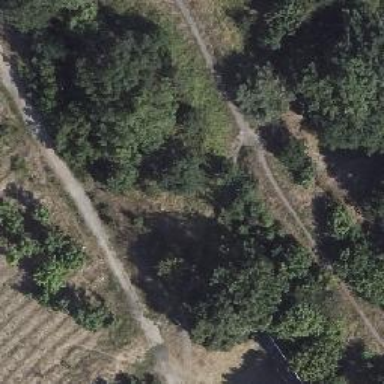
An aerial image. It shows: Dirt path.